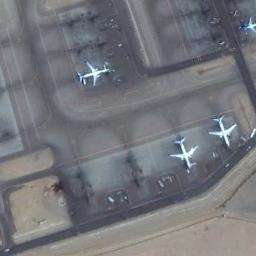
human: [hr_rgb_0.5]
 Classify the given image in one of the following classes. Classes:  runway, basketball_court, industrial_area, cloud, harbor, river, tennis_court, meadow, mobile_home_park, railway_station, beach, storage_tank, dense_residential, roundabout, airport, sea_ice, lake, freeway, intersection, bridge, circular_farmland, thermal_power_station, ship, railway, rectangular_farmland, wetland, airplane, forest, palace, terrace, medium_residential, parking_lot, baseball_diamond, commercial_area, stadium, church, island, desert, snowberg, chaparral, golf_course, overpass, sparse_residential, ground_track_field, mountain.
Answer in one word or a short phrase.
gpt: airplane